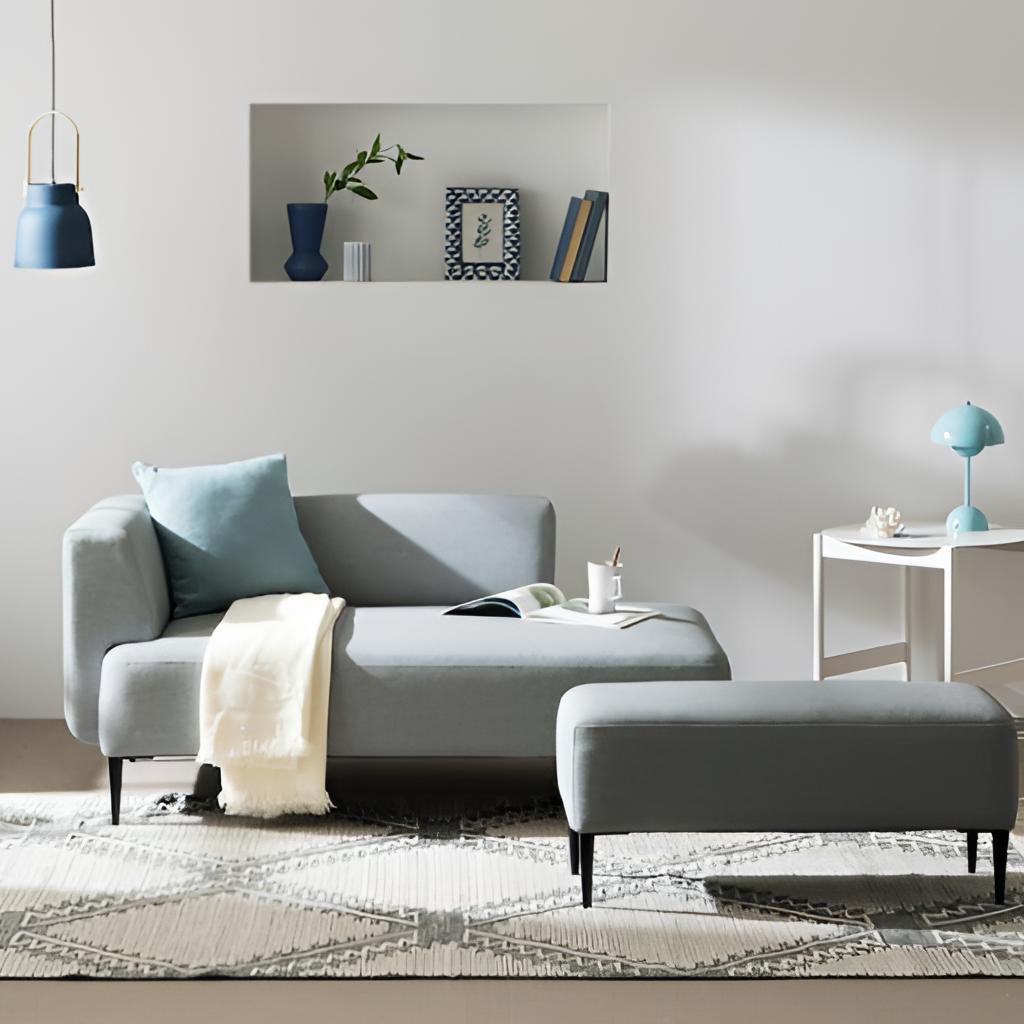
living room, fabric chaise lounge, minimalist, white paint wallpaper, with solid pattern, wood flooring